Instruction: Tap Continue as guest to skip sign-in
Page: checkout
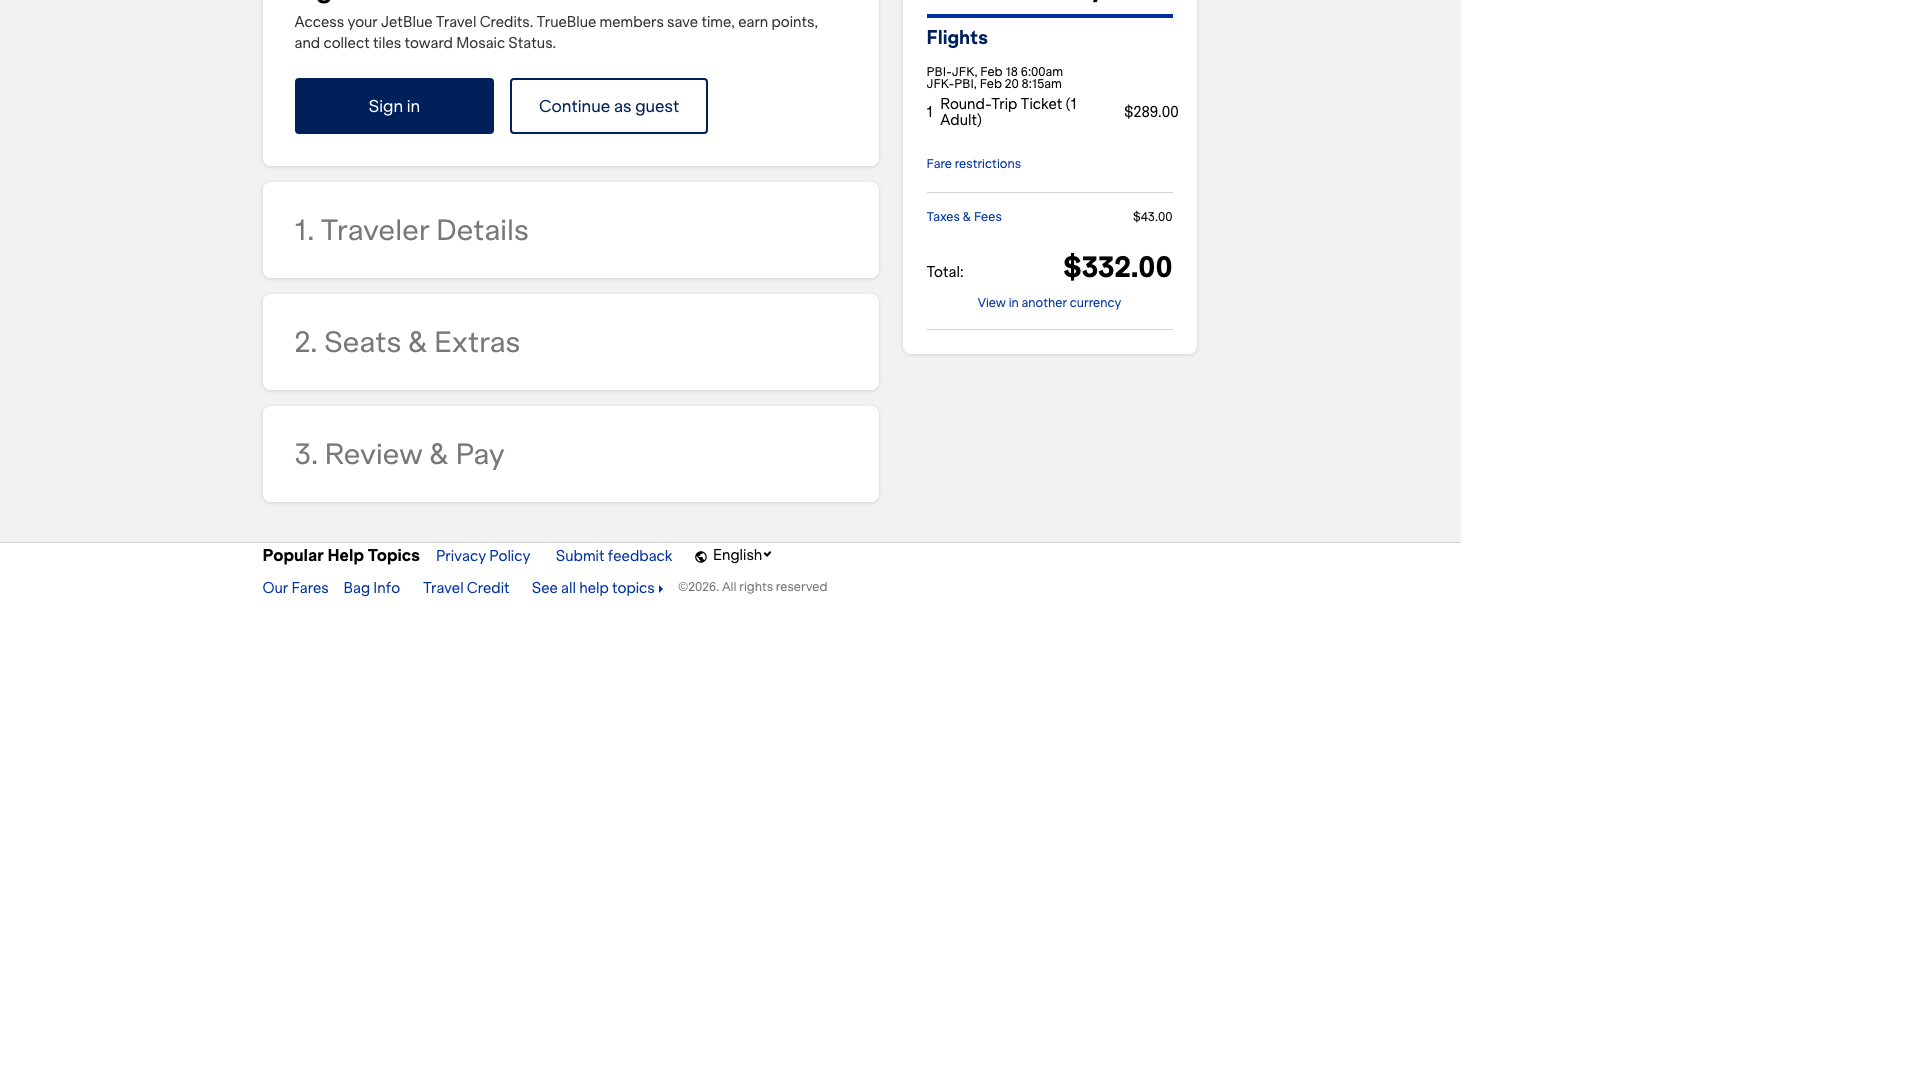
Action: click